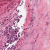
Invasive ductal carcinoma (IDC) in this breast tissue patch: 0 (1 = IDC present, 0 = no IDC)